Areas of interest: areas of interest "Amusement Park"
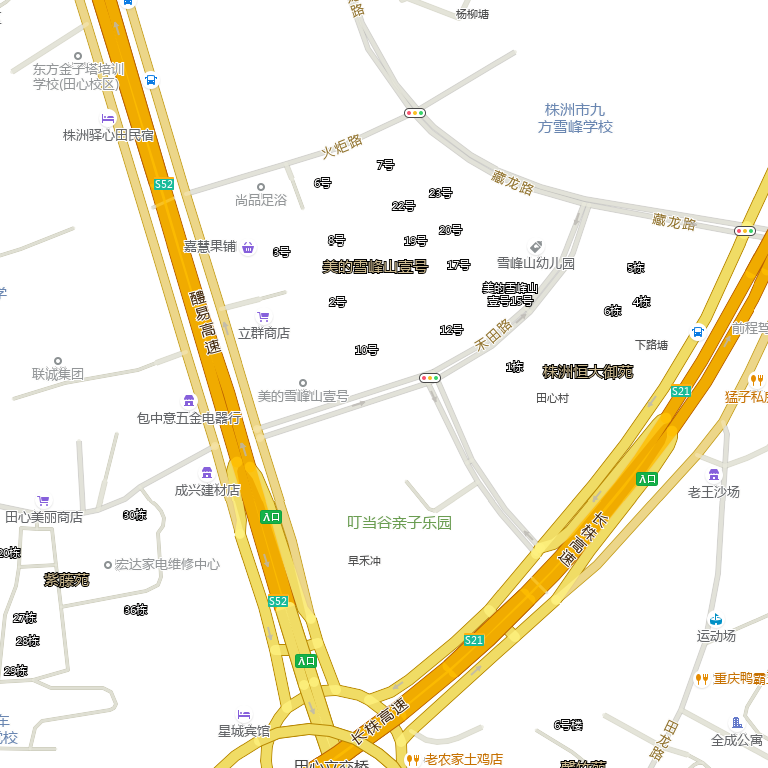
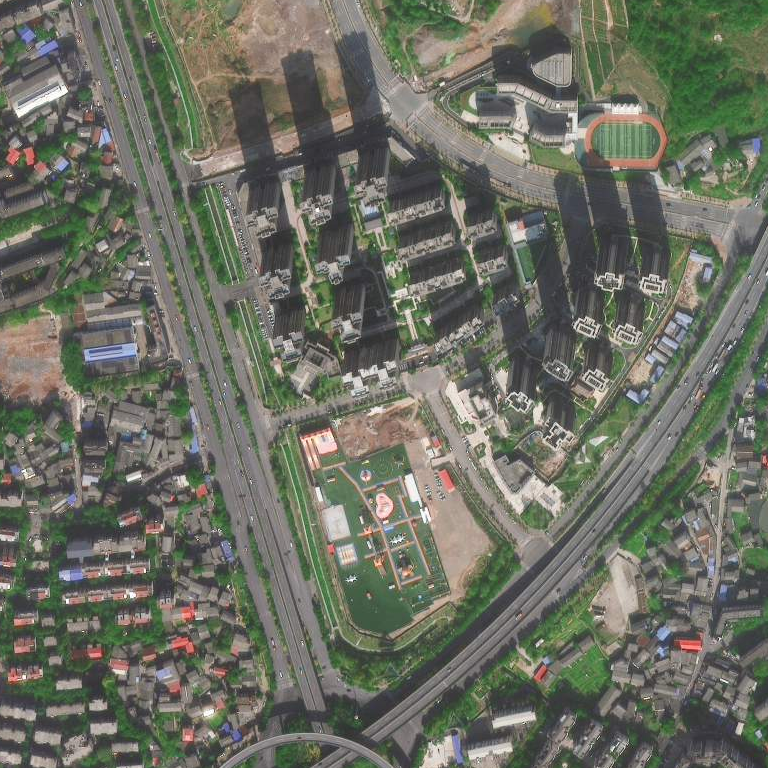